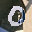
Label: 0